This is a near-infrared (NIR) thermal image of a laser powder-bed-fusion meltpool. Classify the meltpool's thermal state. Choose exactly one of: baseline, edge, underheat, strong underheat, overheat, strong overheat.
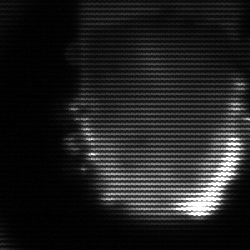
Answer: baseline